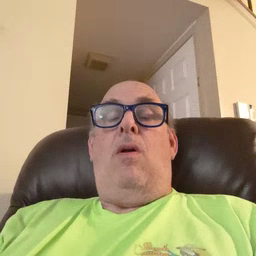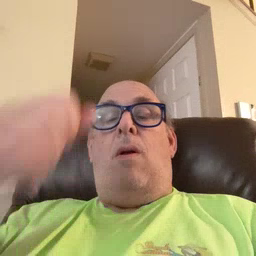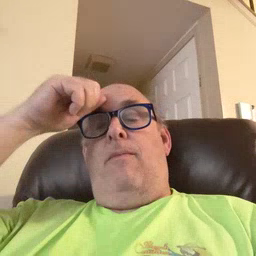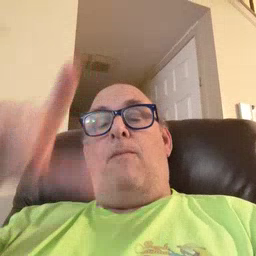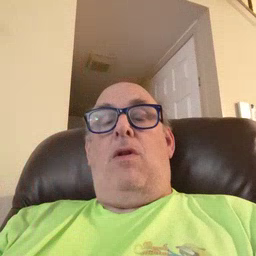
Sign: brother